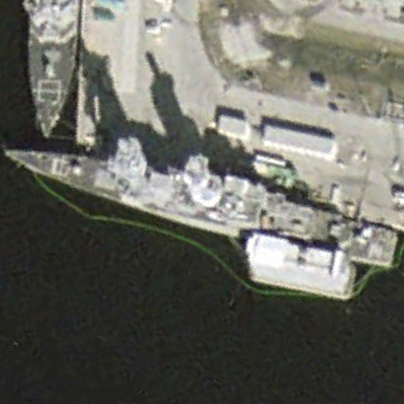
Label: cruiser